Field crop: tomato
Growth stage: 1
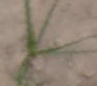
Species: cyperus